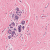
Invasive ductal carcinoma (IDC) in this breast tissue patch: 0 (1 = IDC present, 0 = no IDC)